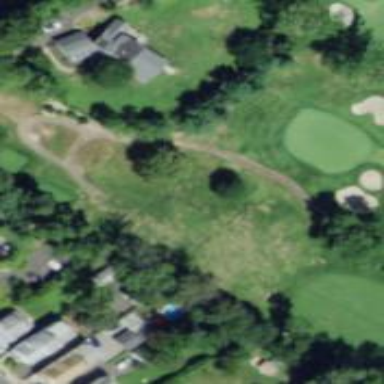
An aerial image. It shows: Pathway for golfing.